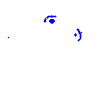
Particle: electron